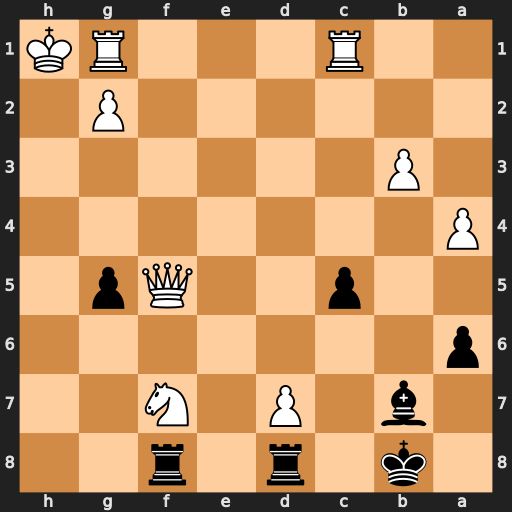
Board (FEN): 1k1r1r2/1b1P1N2/p7/2p2Qp1/P7/1P6/6P1/2R3RK
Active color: b
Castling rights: -
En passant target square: -
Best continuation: Rh8+ Nh6 Rxh6+ Qh3 Rxh3#